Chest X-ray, PA view. Patient: 55 years old, sex F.
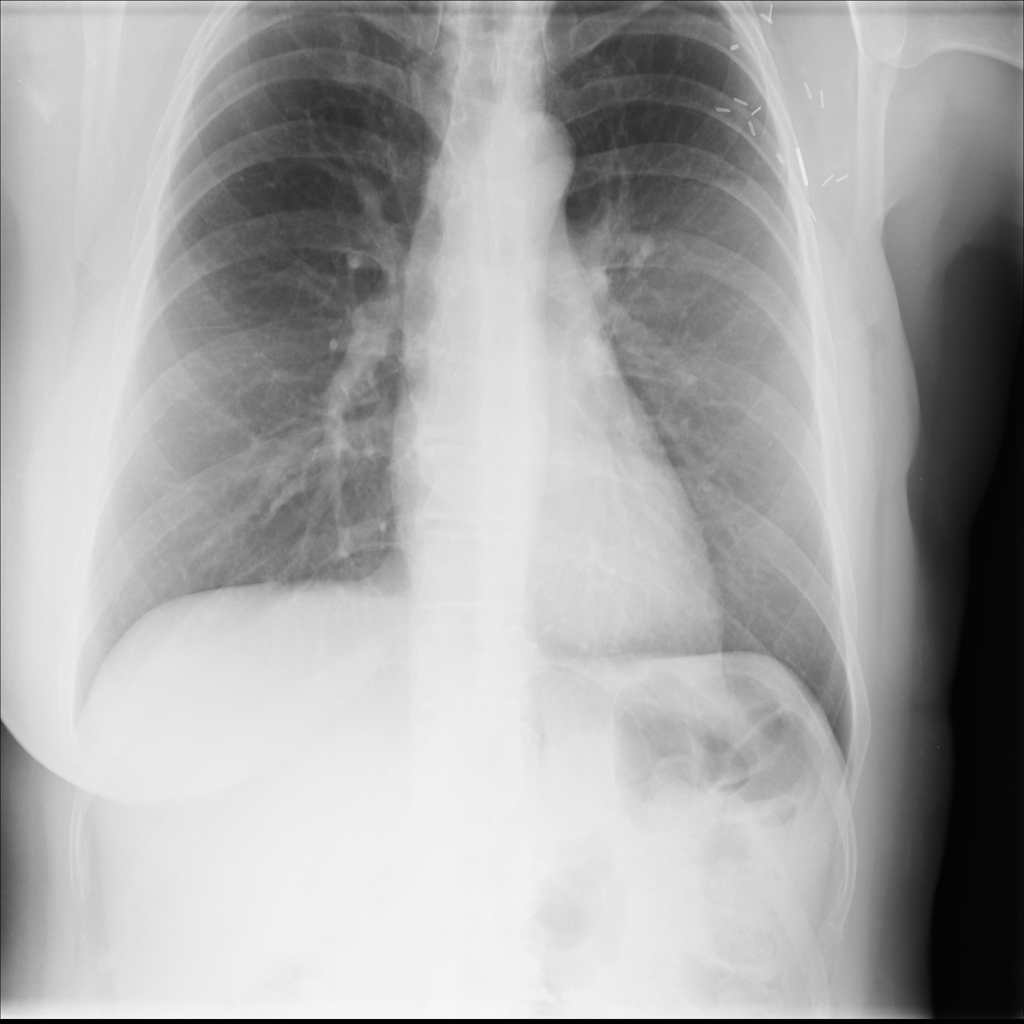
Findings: No Finding